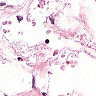
Metastatic tissue present: no